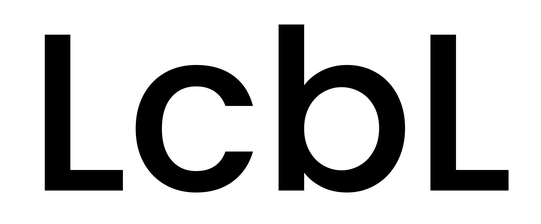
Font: Poppins-Medium